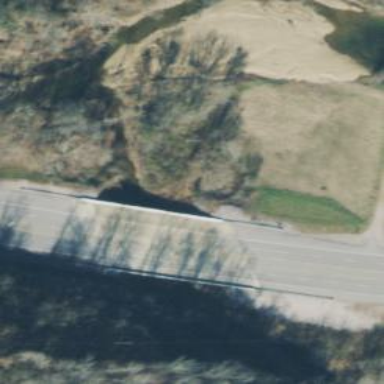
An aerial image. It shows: Trunk highway bridge passing over abandoned railway.